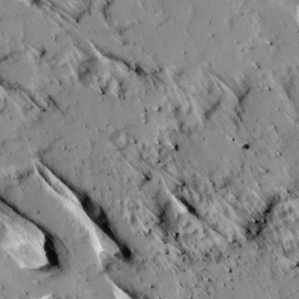
Label: non_frost